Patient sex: M
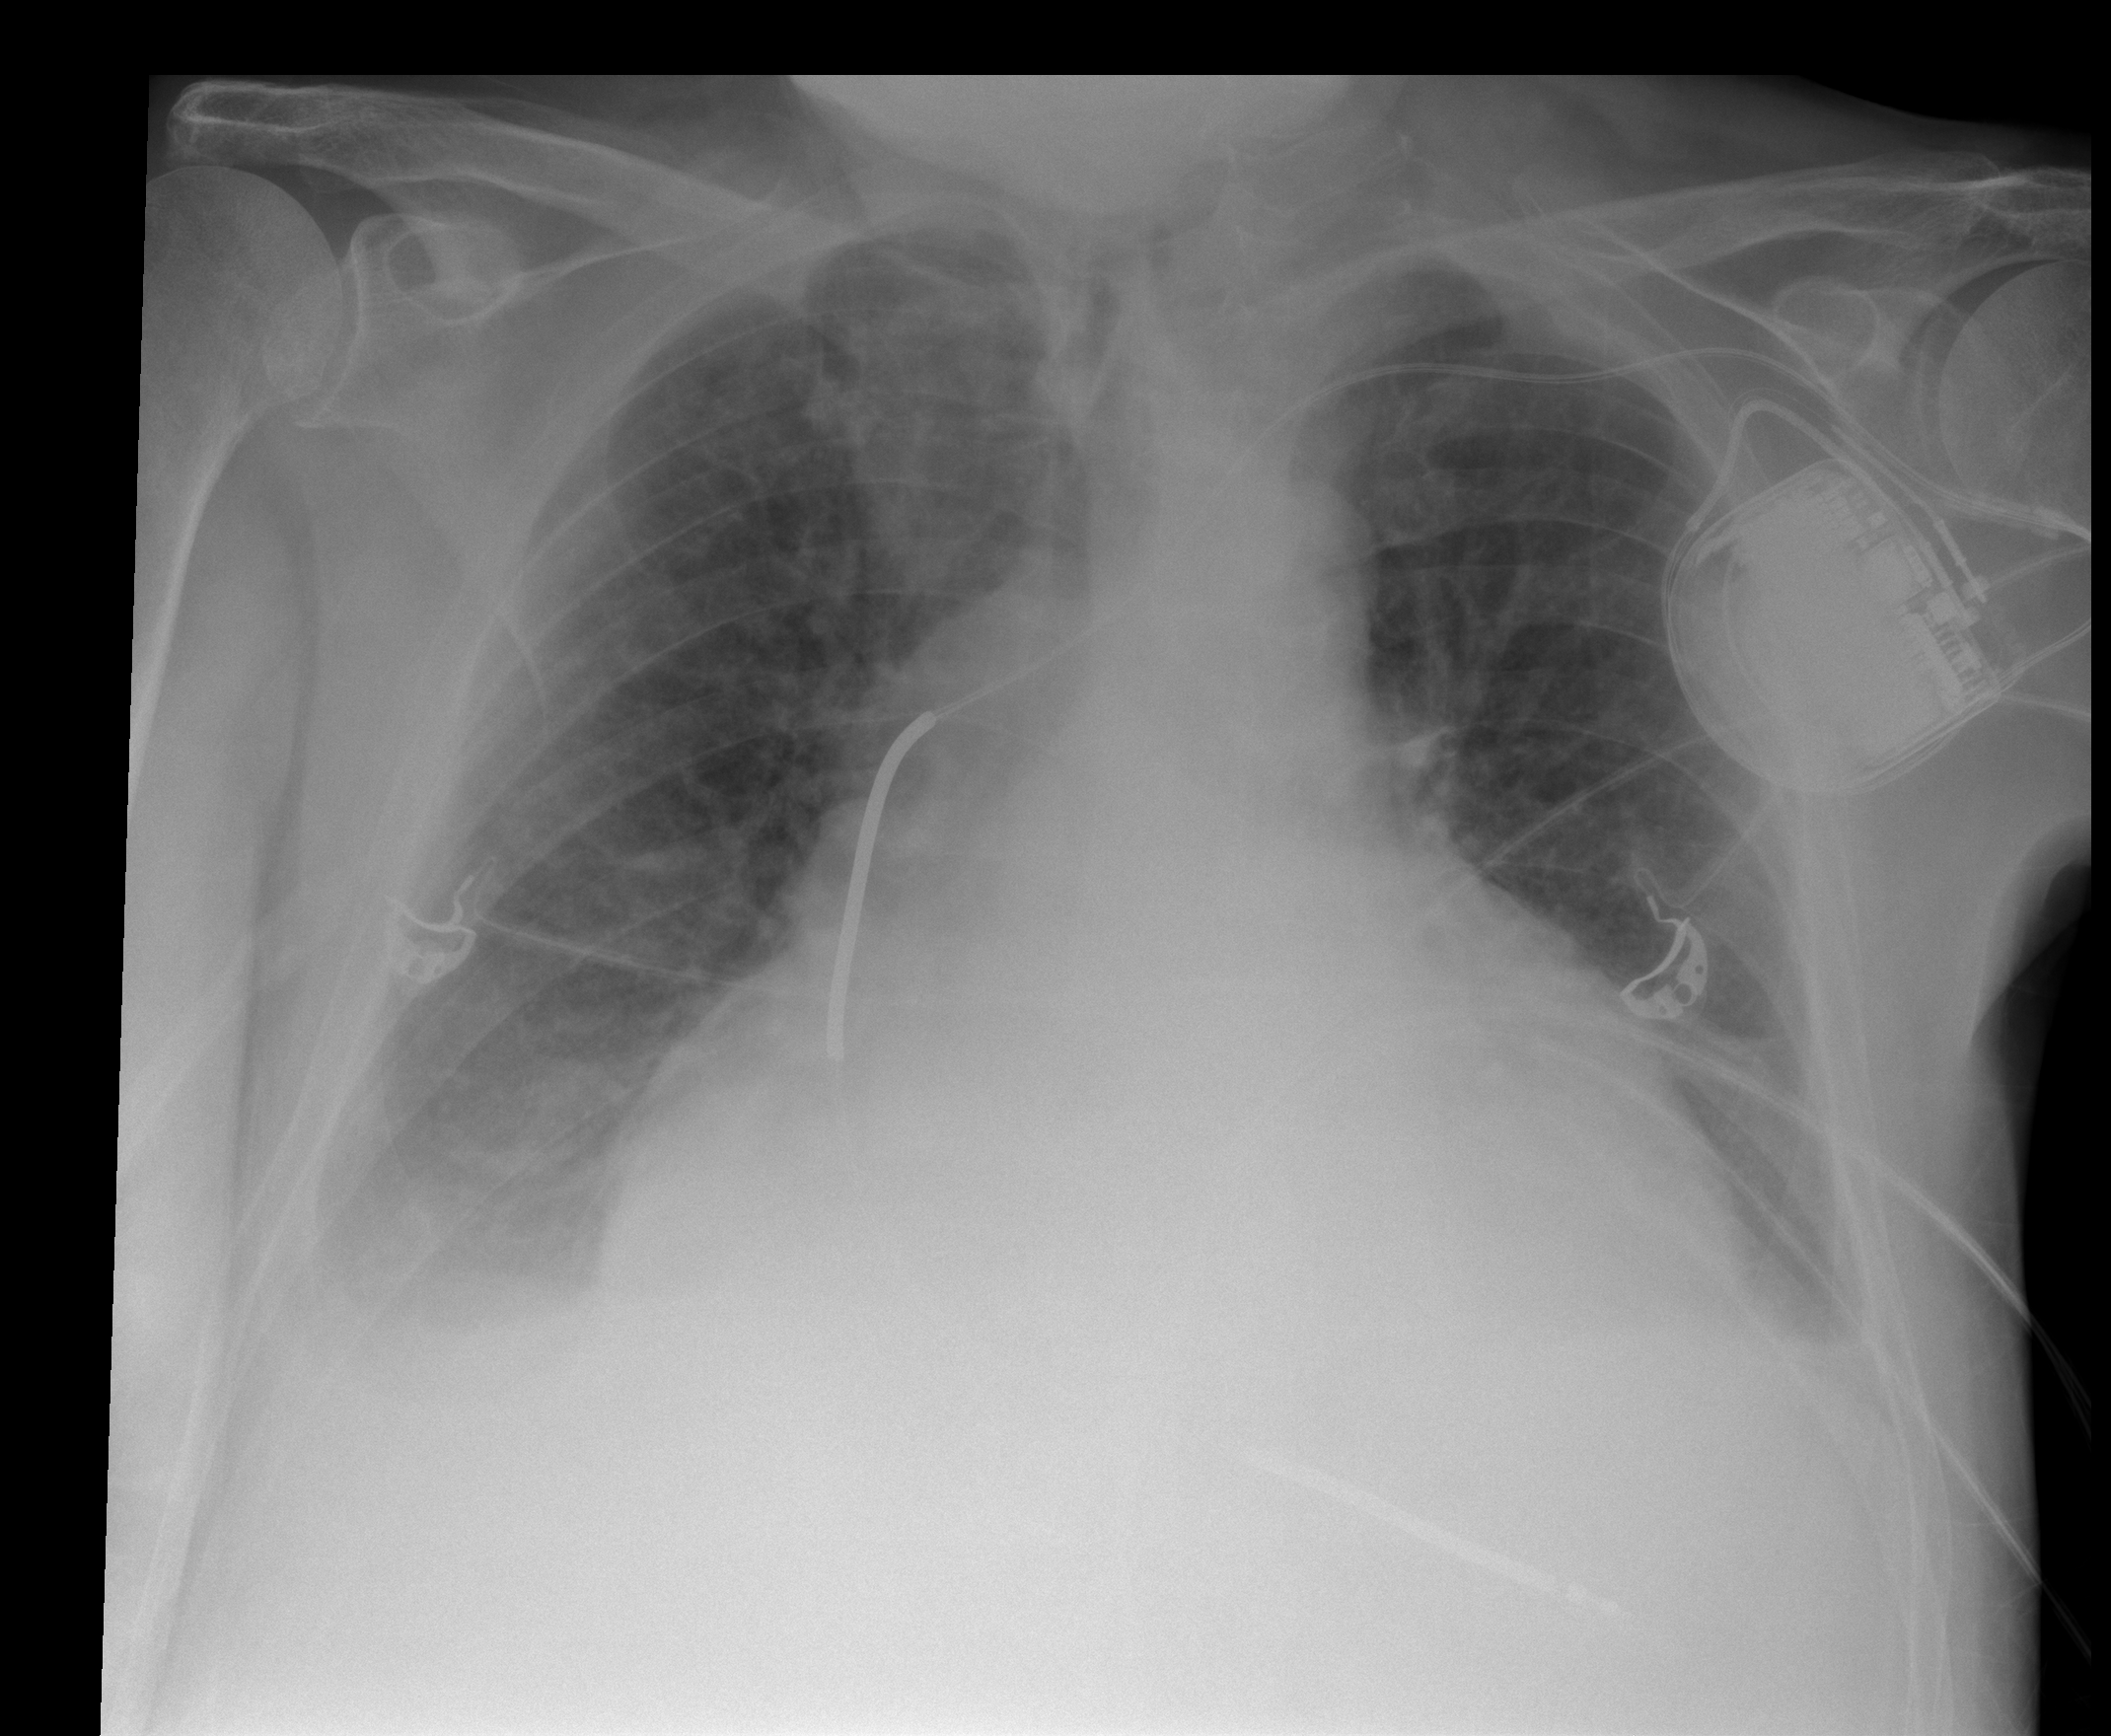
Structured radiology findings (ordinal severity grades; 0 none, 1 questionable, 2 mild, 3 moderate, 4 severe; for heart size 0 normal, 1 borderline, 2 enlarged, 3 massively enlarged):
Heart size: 3
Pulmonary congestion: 2
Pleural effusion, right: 2
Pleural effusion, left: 2
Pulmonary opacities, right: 0
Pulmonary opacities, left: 0
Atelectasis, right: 2
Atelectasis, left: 2